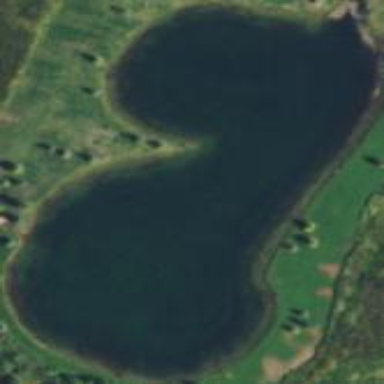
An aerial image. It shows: Beautiful lake surrounded by nature.